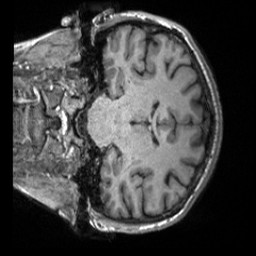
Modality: T1w
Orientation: coronal
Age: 36
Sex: female
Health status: healthy
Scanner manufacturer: siemens
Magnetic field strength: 3 T
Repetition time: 2 s
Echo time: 0.00232 s